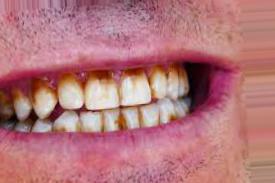
Condition: Tooth Discoloration